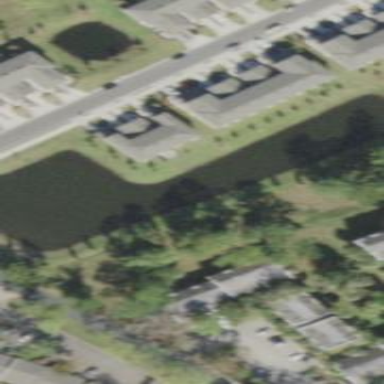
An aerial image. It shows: Retention basin with water.